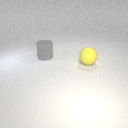
large gray rubber cylinder to the left of large yellow rubber sphere